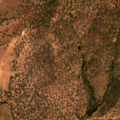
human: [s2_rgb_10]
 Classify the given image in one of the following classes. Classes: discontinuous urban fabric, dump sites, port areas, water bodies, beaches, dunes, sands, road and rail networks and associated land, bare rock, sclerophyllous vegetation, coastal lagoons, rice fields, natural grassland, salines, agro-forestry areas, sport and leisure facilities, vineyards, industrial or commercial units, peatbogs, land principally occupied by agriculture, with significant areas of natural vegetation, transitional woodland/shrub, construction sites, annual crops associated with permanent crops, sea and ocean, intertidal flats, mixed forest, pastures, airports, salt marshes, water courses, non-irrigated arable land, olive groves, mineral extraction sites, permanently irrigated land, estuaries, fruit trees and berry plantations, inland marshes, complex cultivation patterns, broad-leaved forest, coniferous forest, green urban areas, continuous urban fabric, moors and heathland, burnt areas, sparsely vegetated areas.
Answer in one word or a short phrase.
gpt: non-irrigated arable land, agro-forestry areas, transitional woodland/shrub